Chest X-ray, PA view. Patient: 6 years old, sex M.
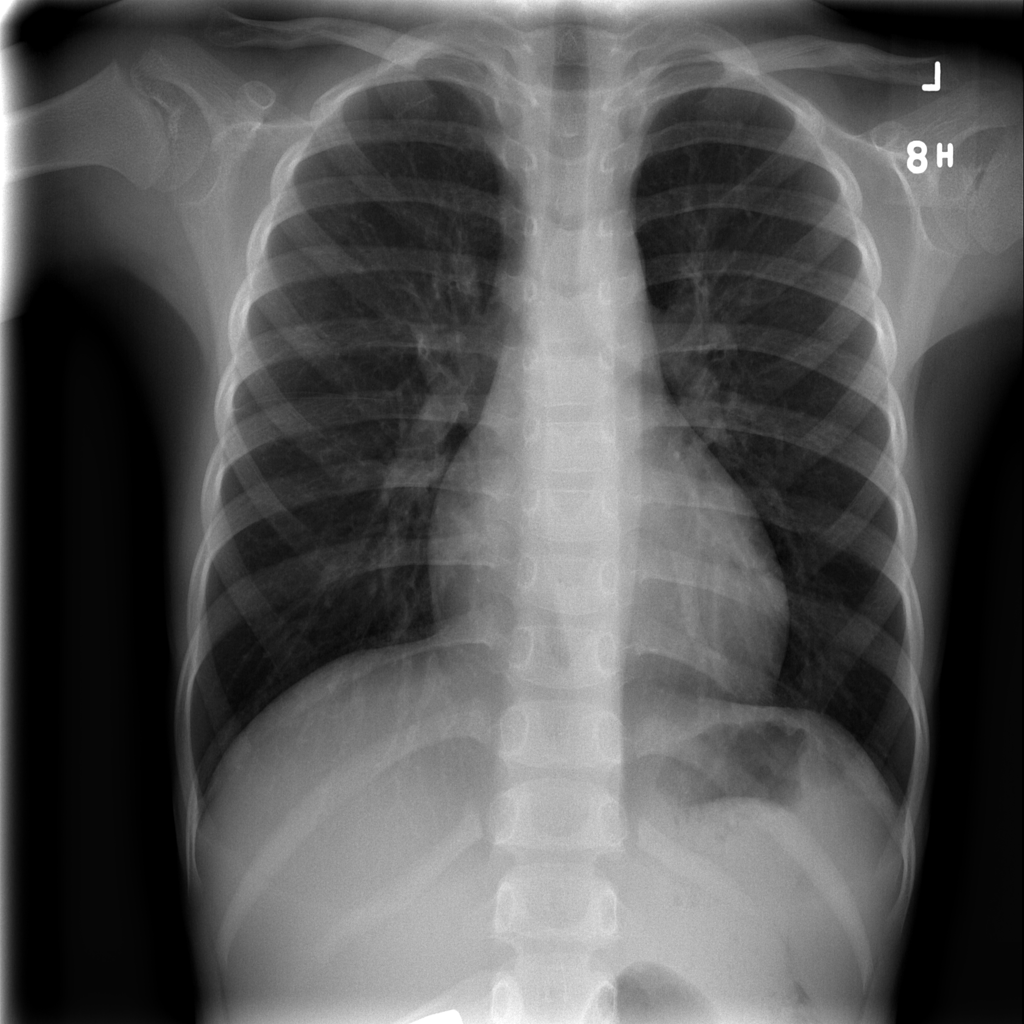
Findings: No Finding